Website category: book
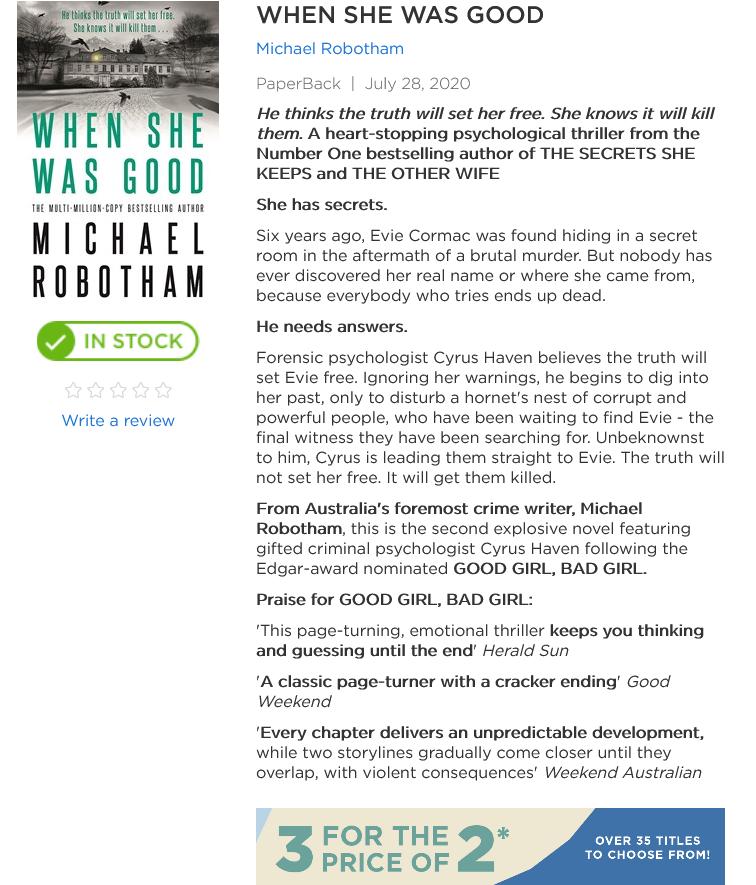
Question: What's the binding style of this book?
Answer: PaperBack

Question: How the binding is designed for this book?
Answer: PaperBack

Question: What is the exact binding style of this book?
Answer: PaperBack

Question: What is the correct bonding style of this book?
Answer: PaperBack

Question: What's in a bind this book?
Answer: PaperBack

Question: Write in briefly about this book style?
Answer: PaperBack

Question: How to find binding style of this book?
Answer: PaperBack

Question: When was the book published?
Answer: July 28, 2020

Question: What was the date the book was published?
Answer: July 28, 2020

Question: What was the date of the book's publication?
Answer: July 28, 2020

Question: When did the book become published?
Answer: July 28, 2020

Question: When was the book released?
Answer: July 28, 2020

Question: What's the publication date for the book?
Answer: July 28, 2020